Question: I am working with d3.js for Data visualization. I am getting the warning shown in the following image. Does anyone have the idea why is this happening and how can I solve this? The message shown in the error is following
'''
mutating the [[Prototype]] of an object will cause your code to run very slowly; instead create the object with the correct initial [[Prototype]] value using Object.create
'''
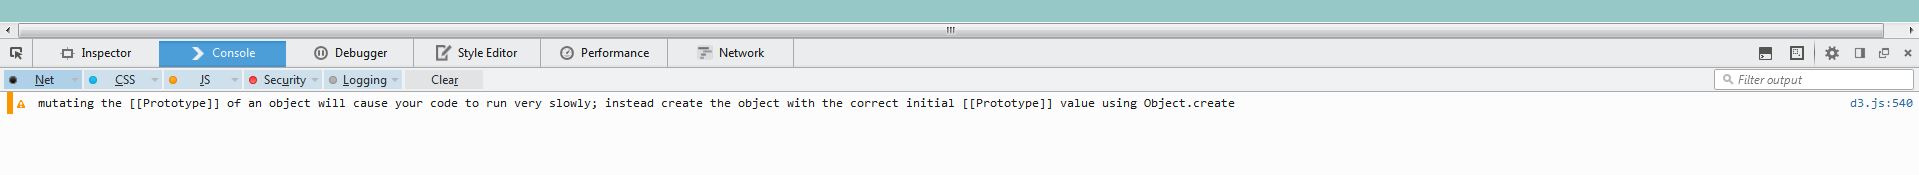
Answer: > Does anyone have the idea why is this happening
Looks like it's d3's fault. They seem to use it to subclass arrays <URL>:
'''
// Until ECMAScript supports array subclassing, prototype injection works well.
var d3_subclass = function(object, prototype) {
object.__proto__ = prototype;
};
'''
> how can I solve this?
Ignore the warning. Or have a look at <URL> of d3.js.